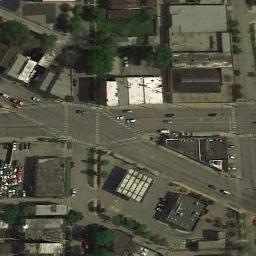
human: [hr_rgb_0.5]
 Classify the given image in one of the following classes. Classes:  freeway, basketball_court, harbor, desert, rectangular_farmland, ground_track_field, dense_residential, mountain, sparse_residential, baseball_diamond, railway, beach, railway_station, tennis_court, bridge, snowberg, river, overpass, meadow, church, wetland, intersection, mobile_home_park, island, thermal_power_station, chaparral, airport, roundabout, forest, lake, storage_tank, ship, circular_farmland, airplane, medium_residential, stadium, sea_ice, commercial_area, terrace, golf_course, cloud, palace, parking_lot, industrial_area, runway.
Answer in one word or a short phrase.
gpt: intersection